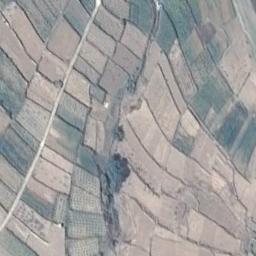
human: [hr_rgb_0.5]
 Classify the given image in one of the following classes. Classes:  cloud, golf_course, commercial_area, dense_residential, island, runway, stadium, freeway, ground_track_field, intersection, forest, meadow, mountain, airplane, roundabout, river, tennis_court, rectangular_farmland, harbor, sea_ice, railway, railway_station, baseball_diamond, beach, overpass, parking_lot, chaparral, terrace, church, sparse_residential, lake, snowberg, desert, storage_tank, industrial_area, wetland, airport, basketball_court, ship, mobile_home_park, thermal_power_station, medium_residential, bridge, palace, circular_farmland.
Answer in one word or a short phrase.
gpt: terrace